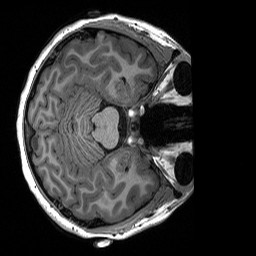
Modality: T1w
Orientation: axial
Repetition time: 8 s
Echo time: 0.066 s